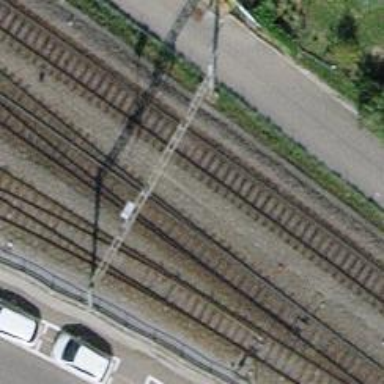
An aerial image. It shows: Railway switch.